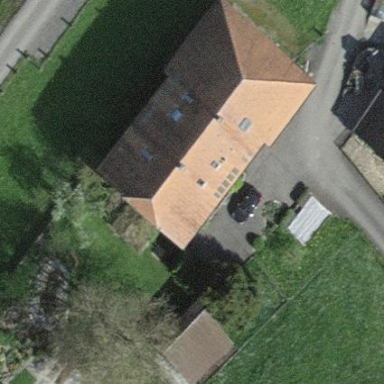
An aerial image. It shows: Farm building.